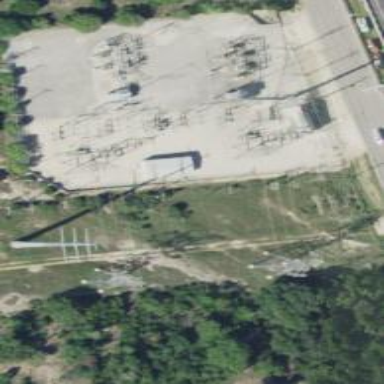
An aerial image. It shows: Distribution level power substation surrounded by fence.